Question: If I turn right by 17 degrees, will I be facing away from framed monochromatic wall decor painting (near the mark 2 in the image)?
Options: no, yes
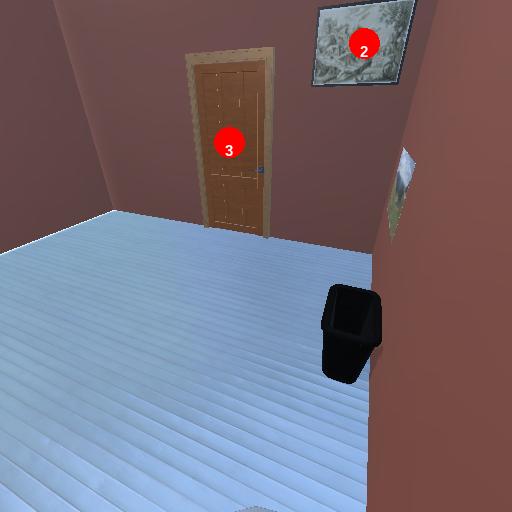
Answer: no